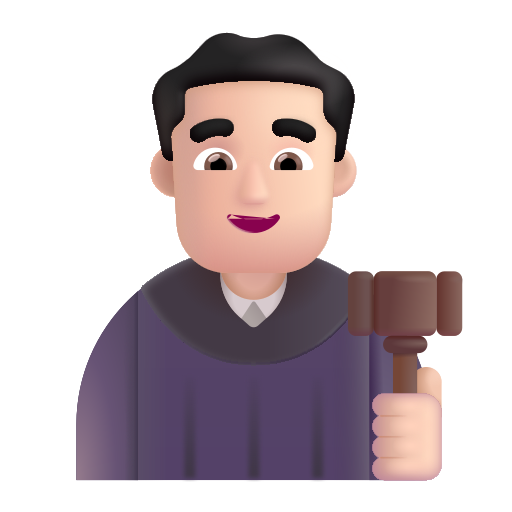
man judge color light